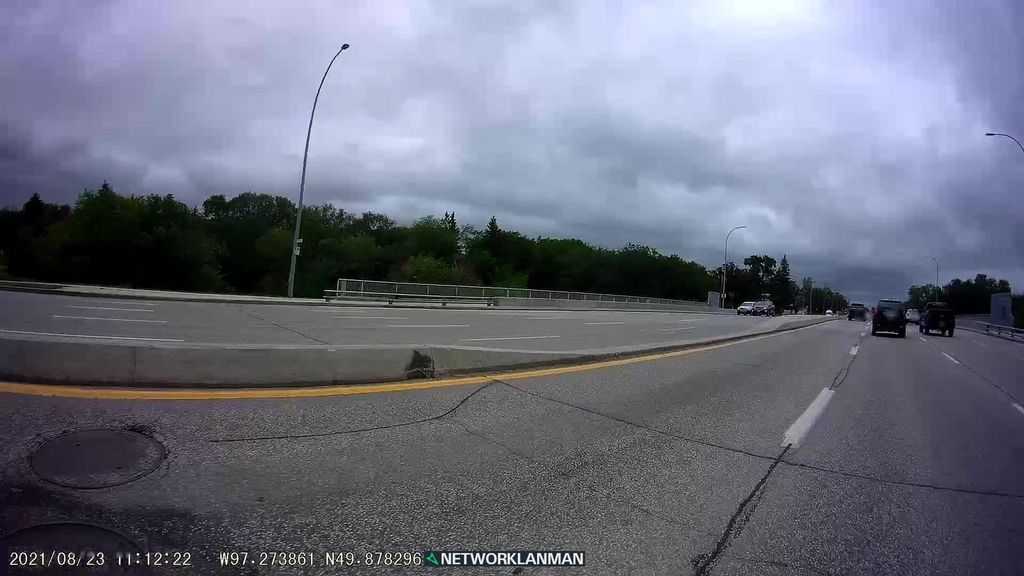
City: winnipeg